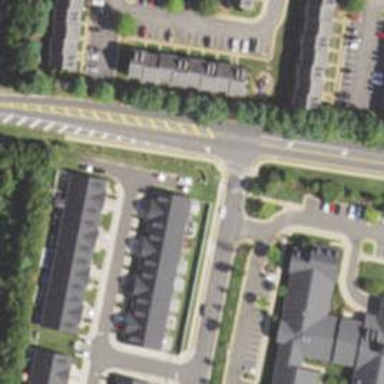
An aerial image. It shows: Asphalt footway with uncontrolled crossing marked by lines.